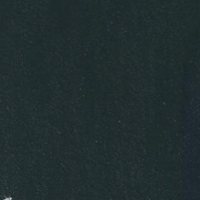
EUNIS habitat code: 14
Species observed at this site:
Alcedo atthis